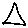
Label: triangle